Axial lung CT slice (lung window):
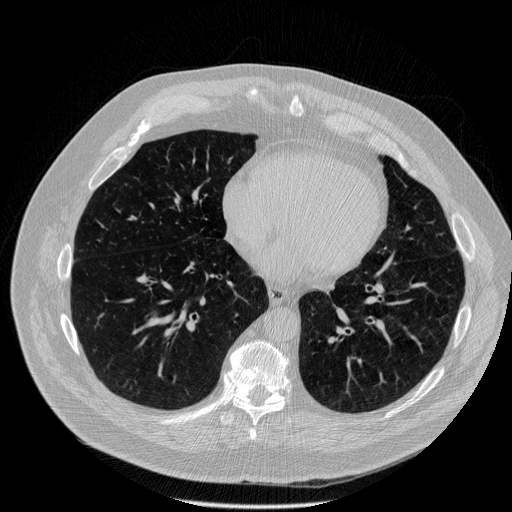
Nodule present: no